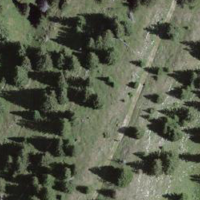
EUNIS habitat code: 43
Species observed at this site:
Galium anisophyllon
Gymnadenia conopsea
Draba aizoides